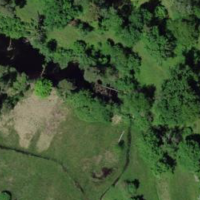
EUNIS habitat code: 52
Species observed at this site:
Epipactis palustris
Corylus avellana